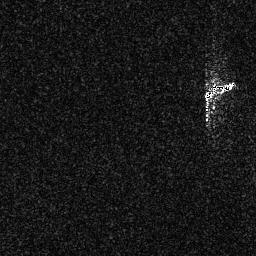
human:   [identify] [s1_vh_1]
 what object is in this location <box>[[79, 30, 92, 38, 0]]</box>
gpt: <ref>1 medium ship at the right</ref>